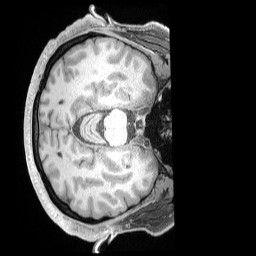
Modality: T1w
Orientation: axial
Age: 38
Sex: male
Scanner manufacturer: siemens
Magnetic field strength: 3 T
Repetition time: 2 s
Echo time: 0.00211 s